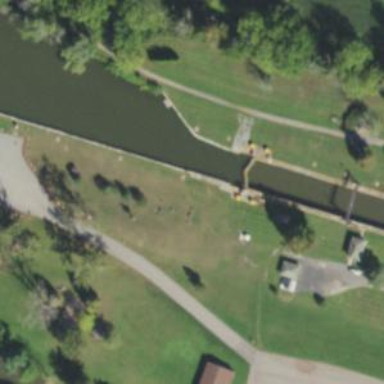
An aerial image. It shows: Lock gate on waterway.